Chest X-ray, AP view. Patient: 34 years old, sex M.
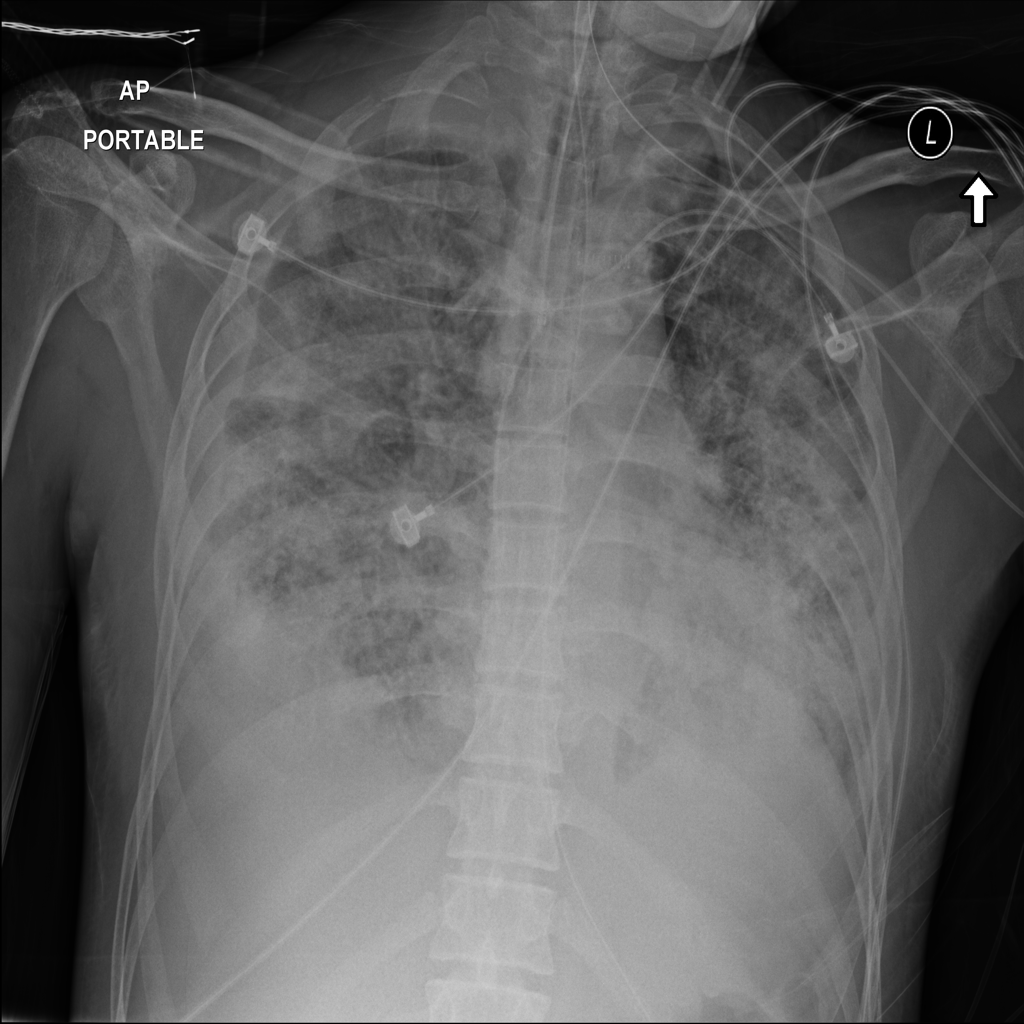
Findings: Edema, Infiltration, Pneumonia